This time-frequency spectrogram was computed from a bearing vibration snapshot; brighter regions carry more energy. Classify the bearing condition as one of: normal, inner_race, outer_race, ball.
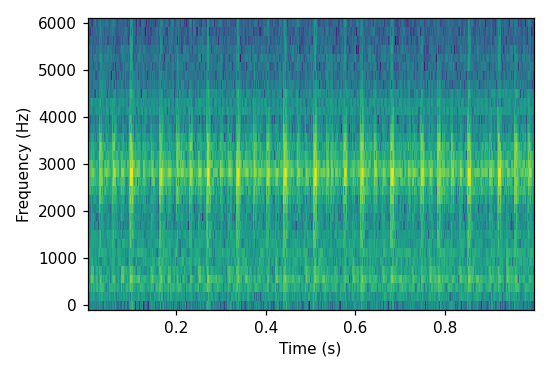
Answer: outer_race